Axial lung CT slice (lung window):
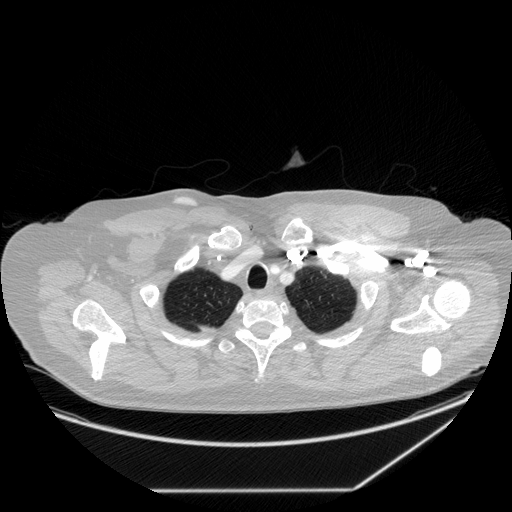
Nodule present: no